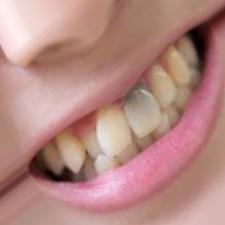
Condition: Tooth Discoloration